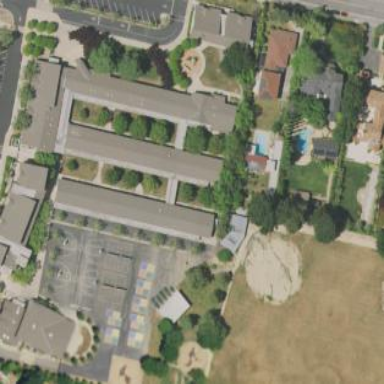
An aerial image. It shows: School.